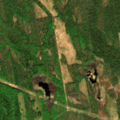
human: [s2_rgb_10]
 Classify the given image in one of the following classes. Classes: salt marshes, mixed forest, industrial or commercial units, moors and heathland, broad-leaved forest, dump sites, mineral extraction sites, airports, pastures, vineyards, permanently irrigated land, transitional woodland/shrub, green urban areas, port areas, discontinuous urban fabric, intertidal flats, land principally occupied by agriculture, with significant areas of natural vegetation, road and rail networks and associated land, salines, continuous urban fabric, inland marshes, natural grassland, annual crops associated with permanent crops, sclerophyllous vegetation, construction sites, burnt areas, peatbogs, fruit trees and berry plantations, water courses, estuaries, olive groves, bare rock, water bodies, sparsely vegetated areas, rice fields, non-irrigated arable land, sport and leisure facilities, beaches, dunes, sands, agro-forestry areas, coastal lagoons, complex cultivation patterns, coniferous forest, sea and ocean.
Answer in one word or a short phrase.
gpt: mixed forest, transitional woodland/shrub